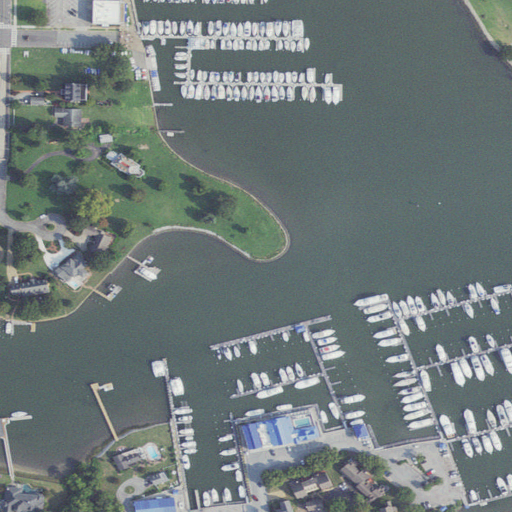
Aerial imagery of cape in Virginia named Cedar Point containing open water, medium intensity development, low intensity development, high intensity development, open development, herbaceous wetlands, barren land, grassland, and deciduous forest